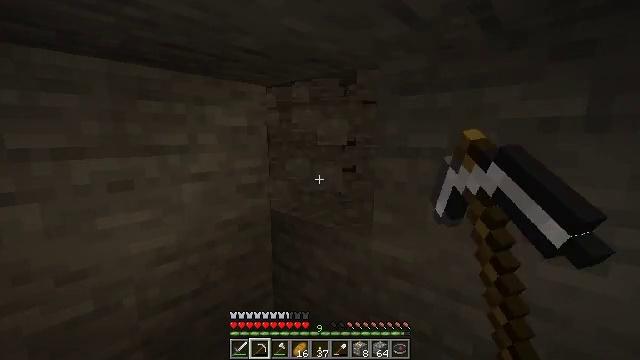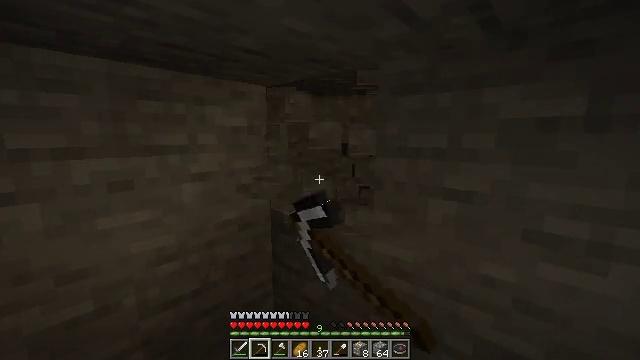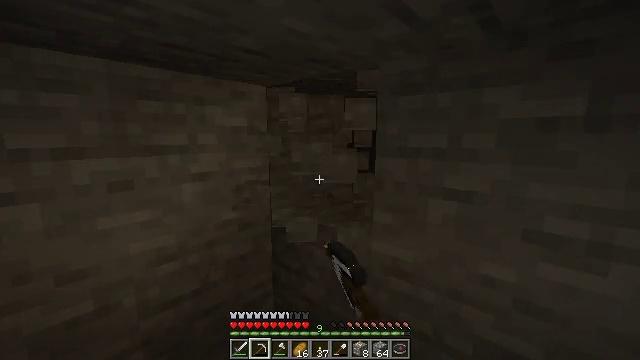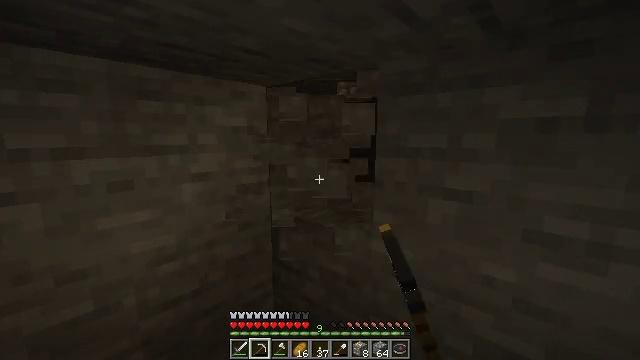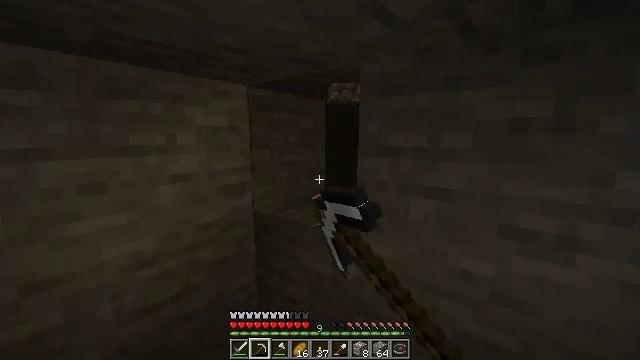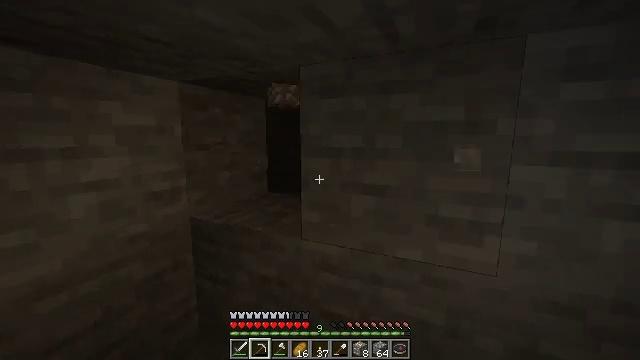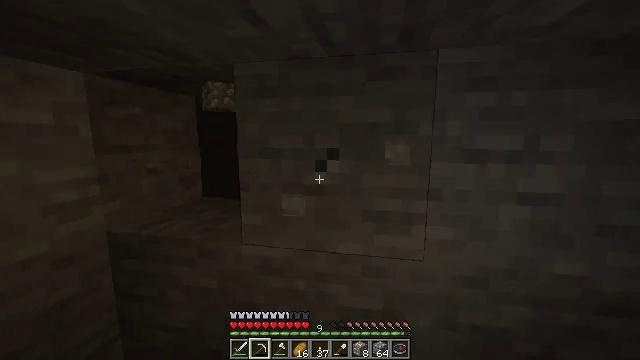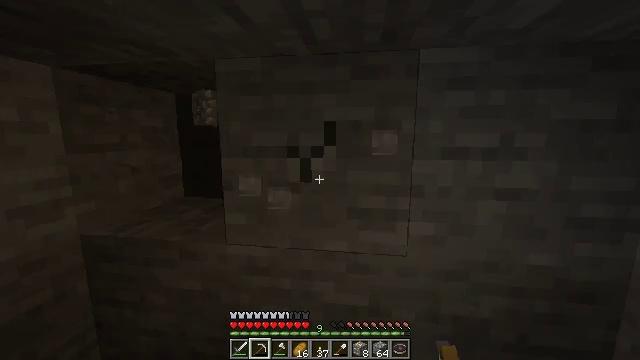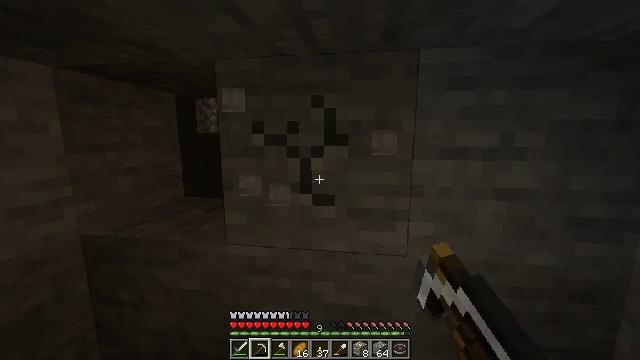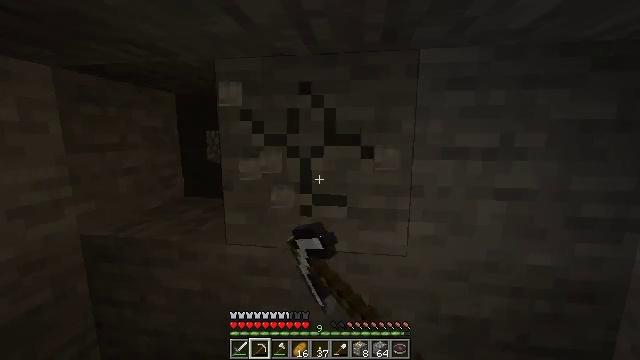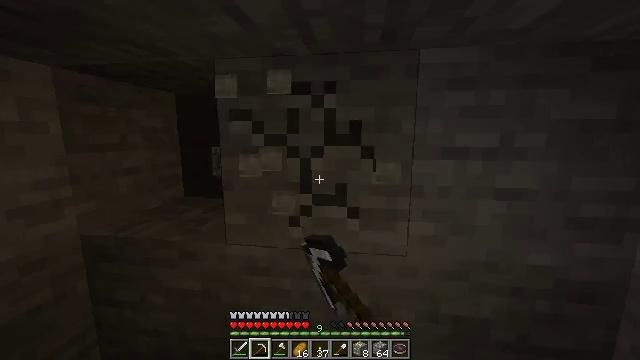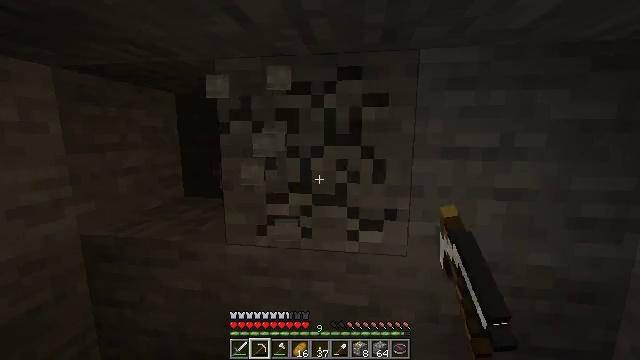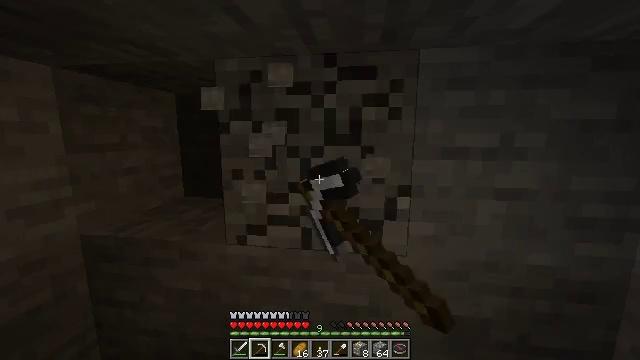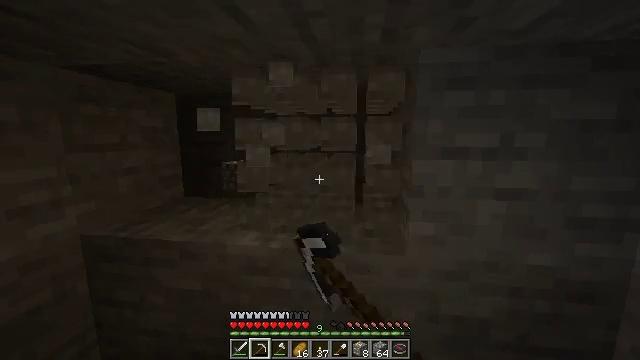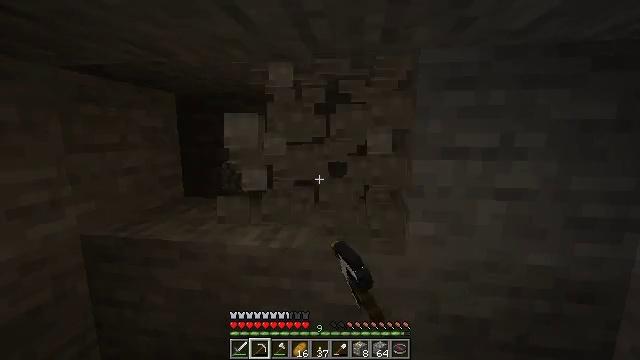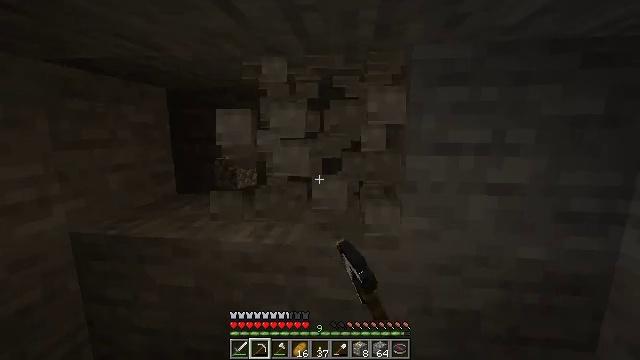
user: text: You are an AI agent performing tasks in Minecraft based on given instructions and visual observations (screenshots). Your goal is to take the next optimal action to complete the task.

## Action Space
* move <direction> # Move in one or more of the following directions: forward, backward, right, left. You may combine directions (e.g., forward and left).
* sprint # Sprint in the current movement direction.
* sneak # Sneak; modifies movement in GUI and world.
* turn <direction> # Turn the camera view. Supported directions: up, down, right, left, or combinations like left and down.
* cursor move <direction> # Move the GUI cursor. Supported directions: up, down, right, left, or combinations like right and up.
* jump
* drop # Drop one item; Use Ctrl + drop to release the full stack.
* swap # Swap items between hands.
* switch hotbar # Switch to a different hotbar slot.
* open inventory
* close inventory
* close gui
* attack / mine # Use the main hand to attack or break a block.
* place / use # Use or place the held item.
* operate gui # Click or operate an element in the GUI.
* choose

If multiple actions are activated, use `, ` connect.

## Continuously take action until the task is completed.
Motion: motion action
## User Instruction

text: Dig up the stone with a tool.
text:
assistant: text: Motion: attack / mine
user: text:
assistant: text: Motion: attack / mine
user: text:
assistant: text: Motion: attack / mine
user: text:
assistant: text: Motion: turn right, attack / mine
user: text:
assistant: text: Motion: turn right, attack / mine
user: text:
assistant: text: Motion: turn right, attack / mine
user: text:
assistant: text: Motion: turn right, attack / mine
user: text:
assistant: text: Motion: attack / mine
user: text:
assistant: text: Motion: attack / mine
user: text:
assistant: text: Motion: attack / mine
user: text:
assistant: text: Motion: attack / mine
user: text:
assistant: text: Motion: attack / mine
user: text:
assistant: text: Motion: attack / mine
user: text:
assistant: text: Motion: attack / mine
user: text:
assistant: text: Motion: turn right, attack / mine
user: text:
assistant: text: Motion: turn right, attack / mine
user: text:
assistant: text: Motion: turn right, attack / mine
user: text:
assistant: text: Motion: turn right, attack / mine
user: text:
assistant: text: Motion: turn right, attack / mine
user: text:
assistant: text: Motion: attack / mine
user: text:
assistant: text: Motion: attack / mine
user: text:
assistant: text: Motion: attack / mine
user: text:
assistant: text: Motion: attack / mine
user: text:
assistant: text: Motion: attack / mine
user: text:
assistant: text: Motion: attack / mine
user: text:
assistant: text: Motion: attack / mine
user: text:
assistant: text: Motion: attack / mine
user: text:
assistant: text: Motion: turn left and down
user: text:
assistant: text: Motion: turn left and down
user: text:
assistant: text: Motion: turn left and down